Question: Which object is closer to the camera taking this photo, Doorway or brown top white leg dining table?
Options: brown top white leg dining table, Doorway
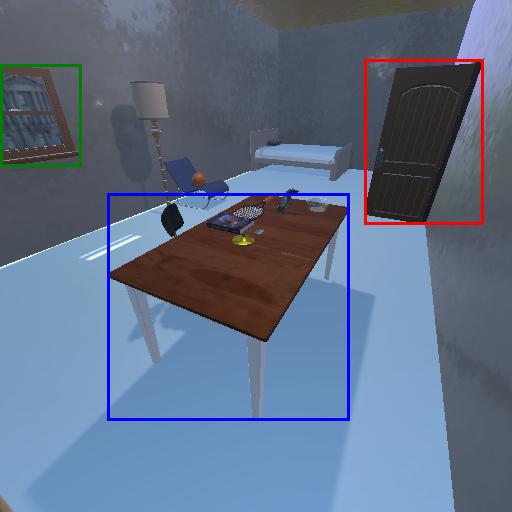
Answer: brown top white leg dining table